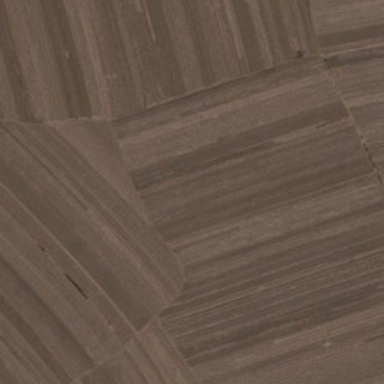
The light brown farmland lies like a stripe plank .